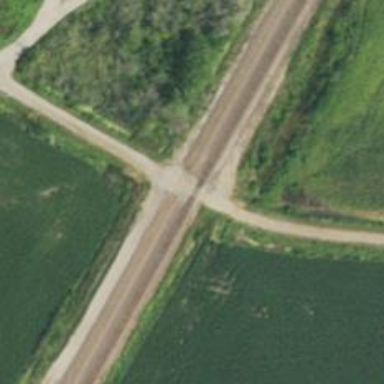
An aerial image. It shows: Level crossing with saltire markings.